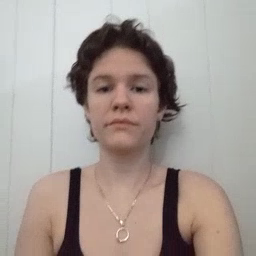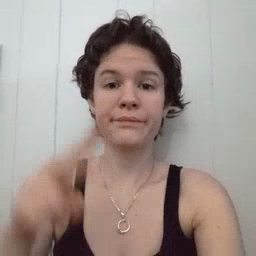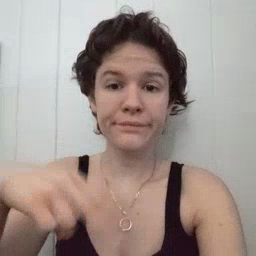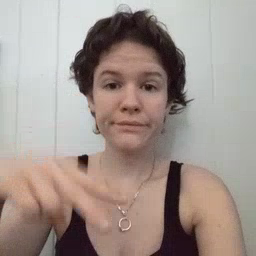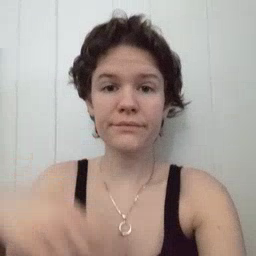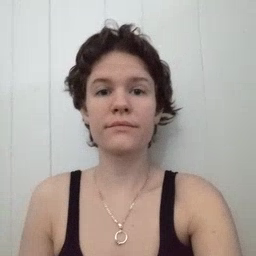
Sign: read